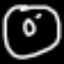
Label: donut